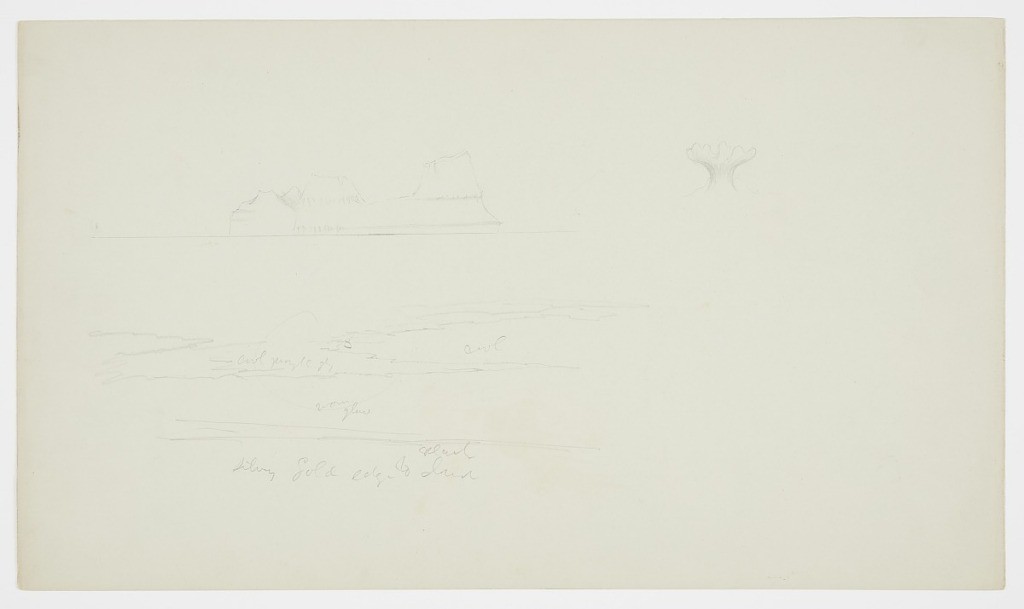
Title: Sketches at Sea near Newfoundland and Labrador, Canada
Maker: Frederic Edwin Church, American, 1826–1900
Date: June–July 1859
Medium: Graphite on gray-green wove paper
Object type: Drawing
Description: Seascape sketch showing views of an iceberg with two tall plateaus at upper left, a curious flower-like formation of ice at upper right, and a view of backlit clouds above the ocean at lower left. Viewed off the coast of Newfoundland and Labrador, Canada.